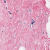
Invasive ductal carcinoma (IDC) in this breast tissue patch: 0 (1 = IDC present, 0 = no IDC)